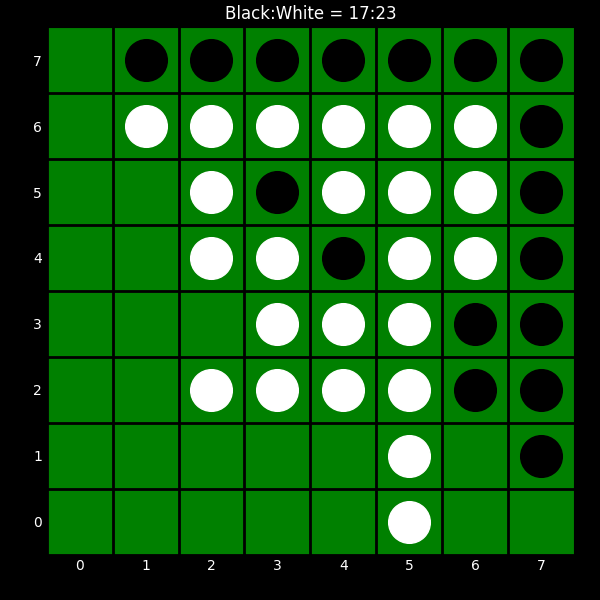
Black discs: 17
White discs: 23